Interaction volume radius: 10 \u00c5
Interaction volume height: 25 \u00c5
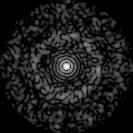
Disorder parameter: 0.8233